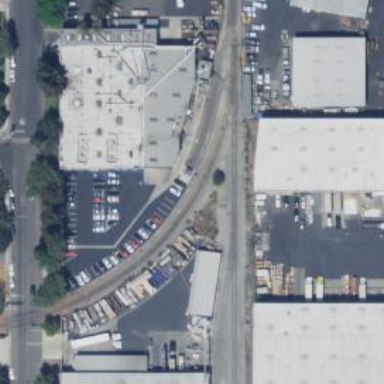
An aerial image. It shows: Rail spur service.